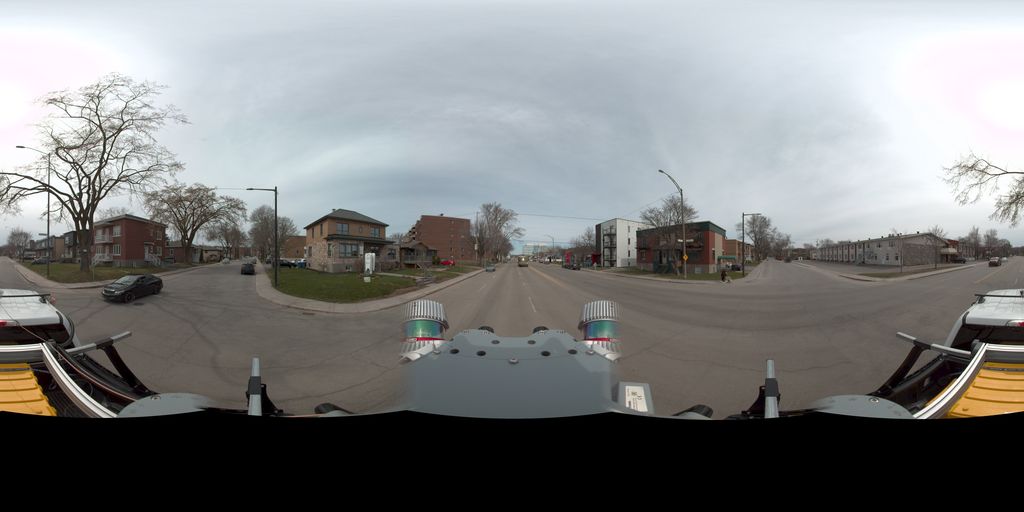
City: quebec_city